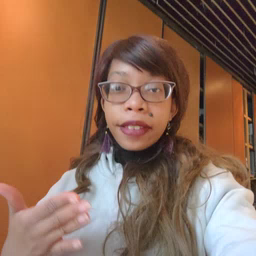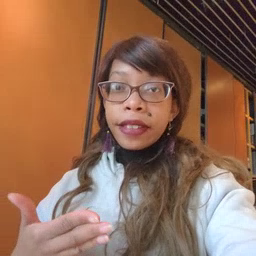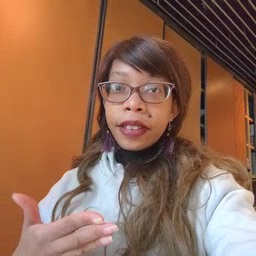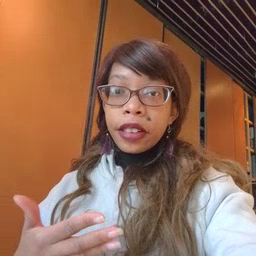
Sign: airplane